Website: slack
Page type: payment
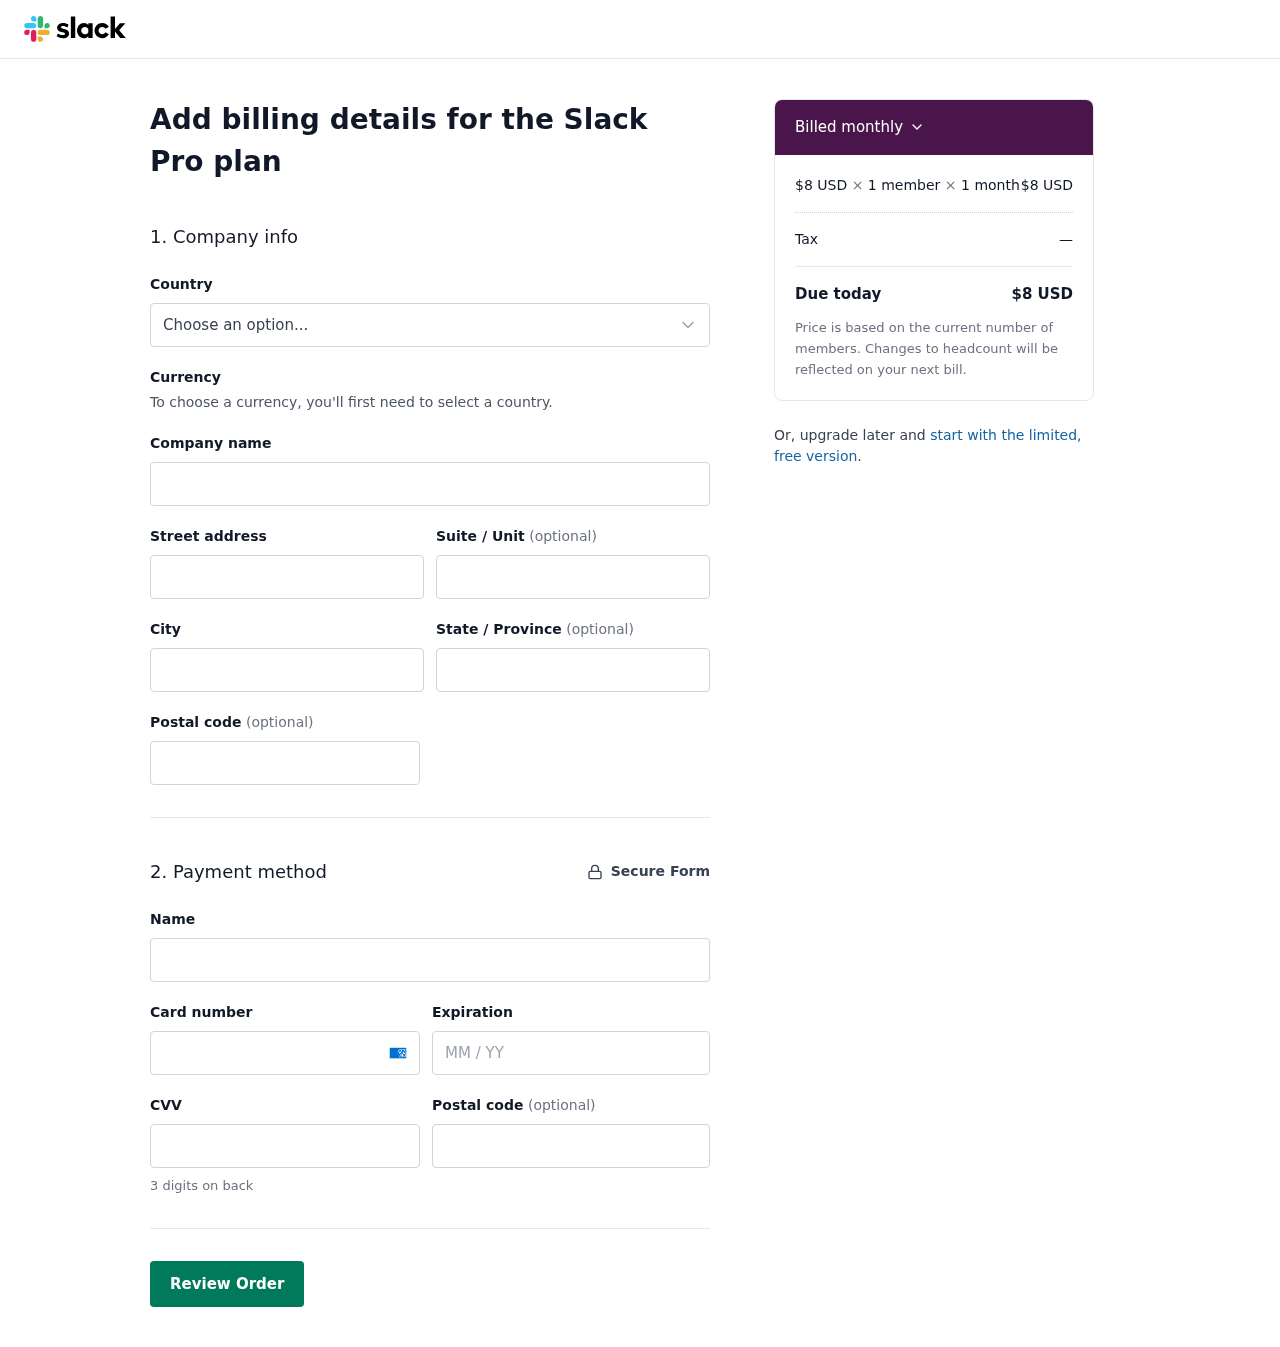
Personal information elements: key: PII_COUNTRY
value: United States
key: PII_COMPANY
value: Stuart-Edwards
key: PII_STREET
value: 189 Matthew Branch Suite 454
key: PII_STREET2
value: Suite 125
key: PII_CITY
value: Wandaberg
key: PII_STATE
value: Wyoming
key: PII_POSTCODE
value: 63879
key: PII_FULLNAME
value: Michael Wilson
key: PII_CARD_NUMBER
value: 3495 9318 0274 189
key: PII_CARD_EXPIRY
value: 06/29
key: PII_CARD_CVV
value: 2853
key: PII_POSTCODE2
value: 74481
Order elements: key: ORDER_PRICE_PER_MEMBER
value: $8 USD
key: ORDER_NUM_MEMBERS
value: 1 member
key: ORDER_NUM_MONTHS
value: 1 month
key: ORDER_SUBTOTAL
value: $8 USD
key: ORDER_TAX
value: —
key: ORDER_TOTAL
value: $8 USD